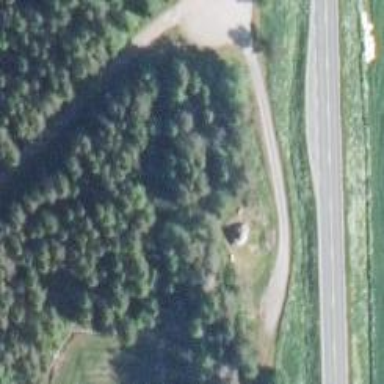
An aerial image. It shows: Memorial site with historic significance.